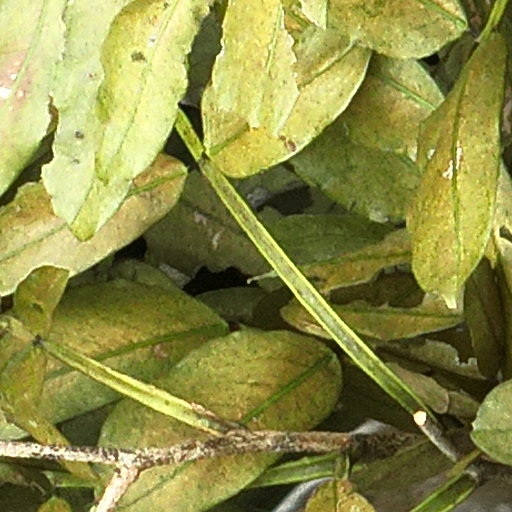
Species: Dipteryx oleifera
GBIF accepted scientific name: Dipteryx oleifera
Crown area (m\u00b2): 395.758